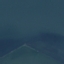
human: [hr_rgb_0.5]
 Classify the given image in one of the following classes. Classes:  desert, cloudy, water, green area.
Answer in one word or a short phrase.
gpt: water